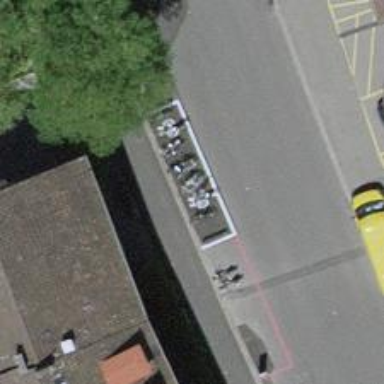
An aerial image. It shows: Bicycle rental service.